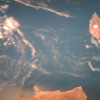
Label: water